Interaction volume radius: 5 \u00c5
Interaction volume height: 35 \u00c5
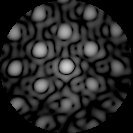
Disorder parameter: 0.2326